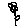
Label: flower